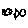
Label: fish